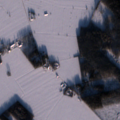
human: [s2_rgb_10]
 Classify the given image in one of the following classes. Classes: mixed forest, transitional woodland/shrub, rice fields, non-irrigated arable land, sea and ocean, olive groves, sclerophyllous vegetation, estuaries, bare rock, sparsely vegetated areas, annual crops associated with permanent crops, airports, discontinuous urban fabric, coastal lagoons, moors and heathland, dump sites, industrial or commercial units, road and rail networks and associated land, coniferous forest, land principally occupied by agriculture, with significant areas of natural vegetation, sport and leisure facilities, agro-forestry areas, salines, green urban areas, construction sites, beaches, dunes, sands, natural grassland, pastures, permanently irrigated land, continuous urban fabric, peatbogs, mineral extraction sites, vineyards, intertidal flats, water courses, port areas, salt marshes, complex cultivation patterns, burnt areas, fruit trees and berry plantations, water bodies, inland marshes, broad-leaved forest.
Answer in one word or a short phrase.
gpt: non-irrigated arable land, land principally occupied by agriculture, with significant areas of natural vegetation, coniferous forest